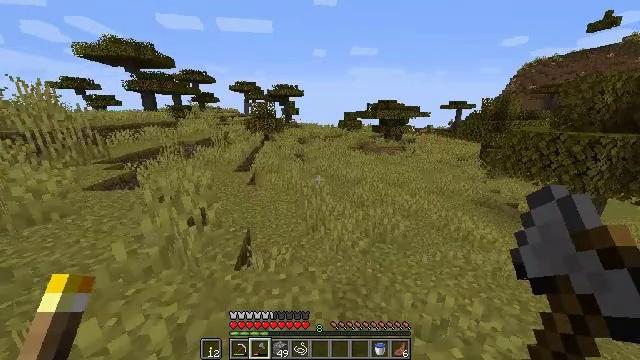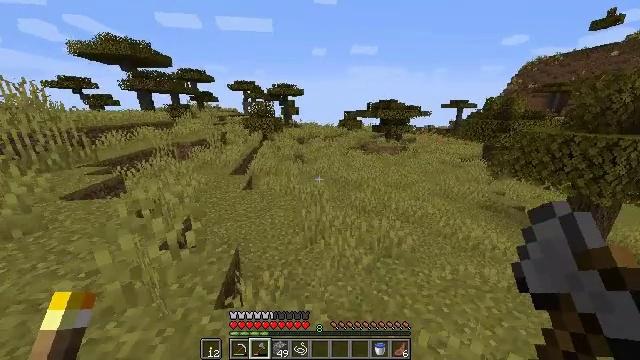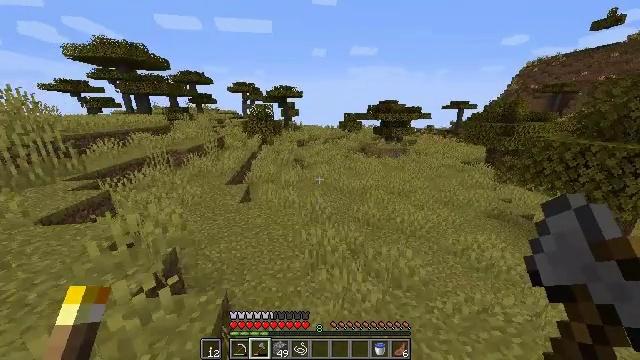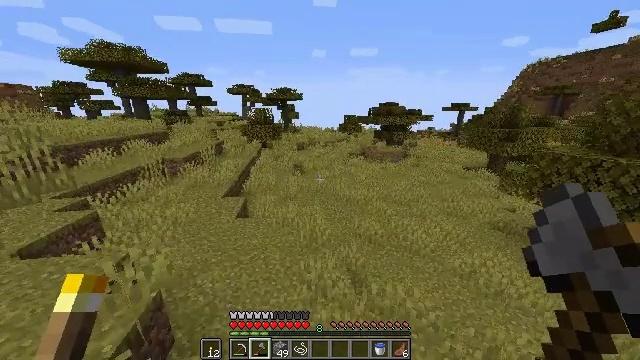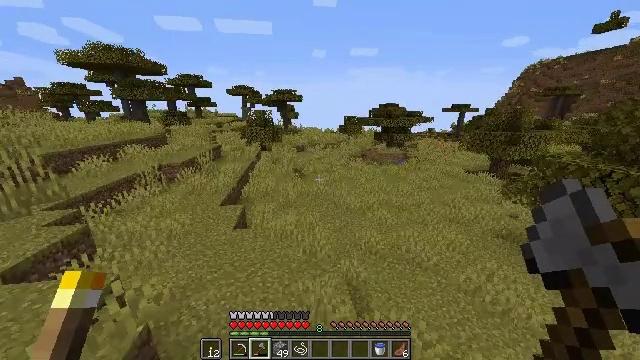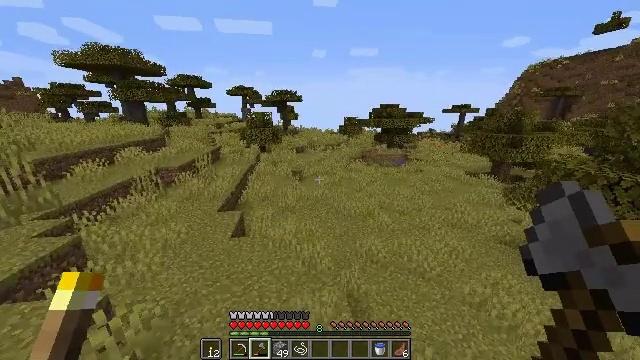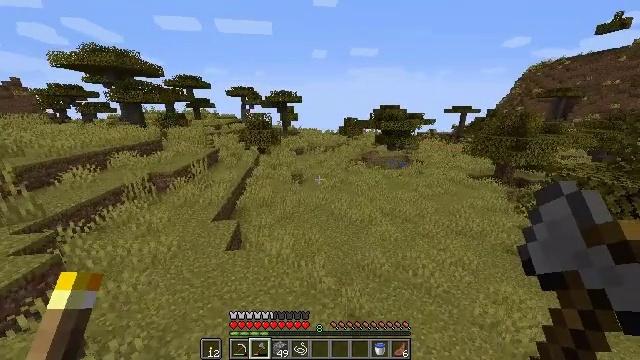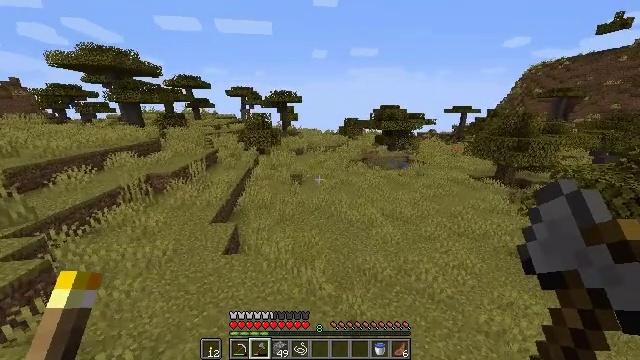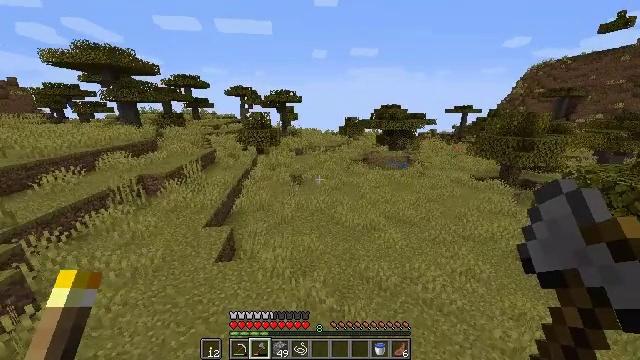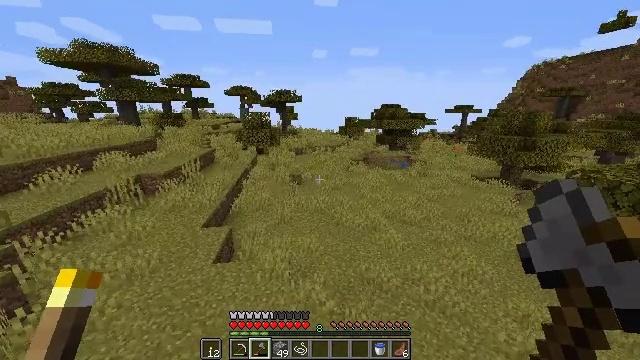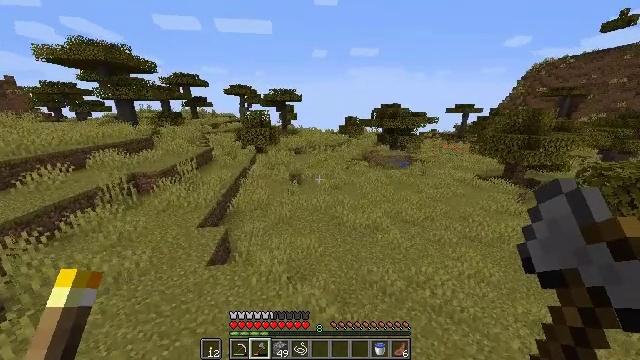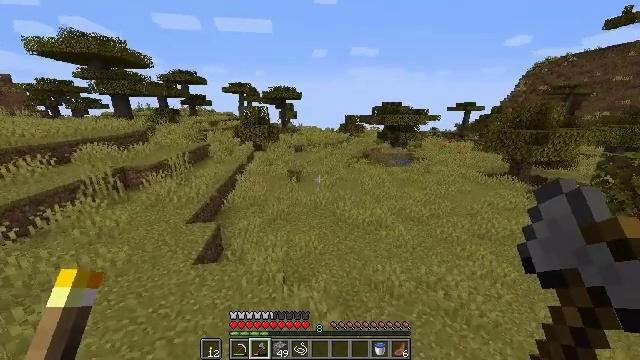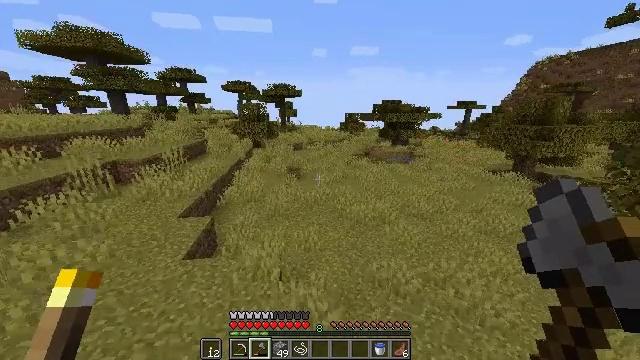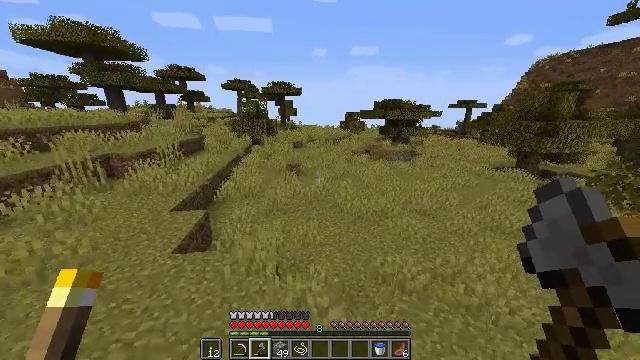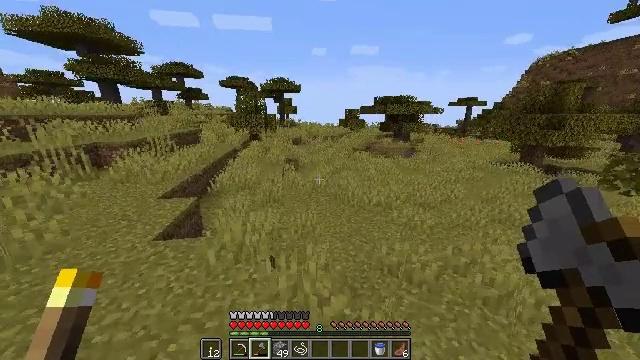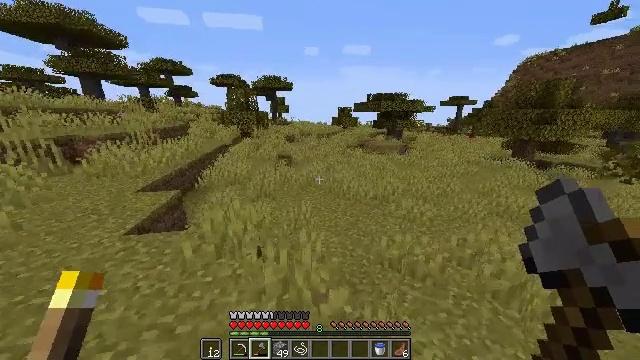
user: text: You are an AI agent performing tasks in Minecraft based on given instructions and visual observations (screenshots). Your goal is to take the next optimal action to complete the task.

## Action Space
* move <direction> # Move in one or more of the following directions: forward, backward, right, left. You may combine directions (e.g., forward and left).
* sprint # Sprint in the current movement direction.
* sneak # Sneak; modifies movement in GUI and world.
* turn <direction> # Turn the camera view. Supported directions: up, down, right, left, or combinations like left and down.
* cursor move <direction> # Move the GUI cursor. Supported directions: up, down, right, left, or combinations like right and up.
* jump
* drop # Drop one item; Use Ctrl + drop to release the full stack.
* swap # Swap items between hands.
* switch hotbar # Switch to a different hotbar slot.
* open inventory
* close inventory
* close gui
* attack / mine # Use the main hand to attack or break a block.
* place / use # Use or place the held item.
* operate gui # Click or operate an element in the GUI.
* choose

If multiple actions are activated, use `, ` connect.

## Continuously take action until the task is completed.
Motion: motion action
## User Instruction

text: Remove the orange carpet from the floor.
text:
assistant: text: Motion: move forward, sprint, attack / mine
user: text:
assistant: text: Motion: move forward, sprint, attack / mine, jump
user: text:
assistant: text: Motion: move forward, sprint, attack / mine, jump
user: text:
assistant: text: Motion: move forward, sprint, attack / mine, jump
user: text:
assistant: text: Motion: move forward, sprint, attack / mine, jump
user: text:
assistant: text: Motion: move forward, sprint, attack / mine, jump
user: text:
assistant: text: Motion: move forward, sprint, attack / mine, jump
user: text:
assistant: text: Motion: move forward, sprint, attack / mine, jump
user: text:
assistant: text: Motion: move forward, sprint, attack / mine, jump
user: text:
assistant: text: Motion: move forward, sprint, attack / mine, jump
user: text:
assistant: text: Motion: move forward, sprint, attack / mine, jump
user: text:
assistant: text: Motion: move forward, sprint, attack / mine, jump
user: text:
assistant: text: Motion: move forward, sprint, attack / mine, jump
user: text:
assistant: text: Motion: move forward, sprint, attack / mine, jump
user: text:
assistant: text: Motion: move forward, sprint, turn right, attack / mine
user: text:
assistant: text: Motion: move forward, sprint, turn right, attack / mine
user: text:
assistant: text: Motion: move forward, sprint, turn right, attack / mine
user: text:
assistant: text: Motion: move forward, sprint, attack / mine, jump
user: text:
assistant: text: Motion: move forward, sprint, attack / mine, jump
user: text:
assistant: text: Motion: move forward, sprint, attack / mine, jump
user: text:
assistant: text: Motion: move forward, sprint, attack / mine, jump
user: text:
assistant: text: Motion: move forward, sprint, attack / mine, jump
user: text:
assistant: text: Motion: move forward, sprint, turn right, attack / mine, jump
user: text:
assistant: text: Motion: move forward, sprint, attack / mine, jump
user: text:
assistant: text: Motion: move forward, sprint, attack / mine, jump
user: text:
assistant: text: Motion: move forward, sprint, turn right, attack / mine, jump
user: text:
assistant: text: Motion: move forward, sprint, turn right, attack / mine, jump
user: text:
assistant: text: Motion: move forward, sprint, attack / mine, jump
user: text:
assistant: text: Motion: move forward, sprint, attack / mine, jump
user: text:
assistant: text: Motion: move forward, sprint, attack / mine, jump